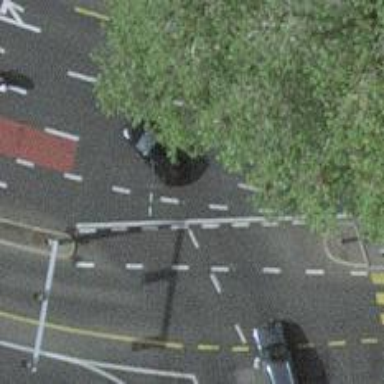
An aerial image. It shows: Road with traffic signals.